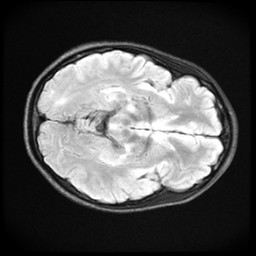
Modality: FLAIR
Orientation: axial
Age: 23
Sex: female
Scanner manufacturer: ge
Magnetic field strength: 3 T
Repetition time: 11 s
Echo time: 0.1497 s